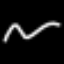
Label: squiggle